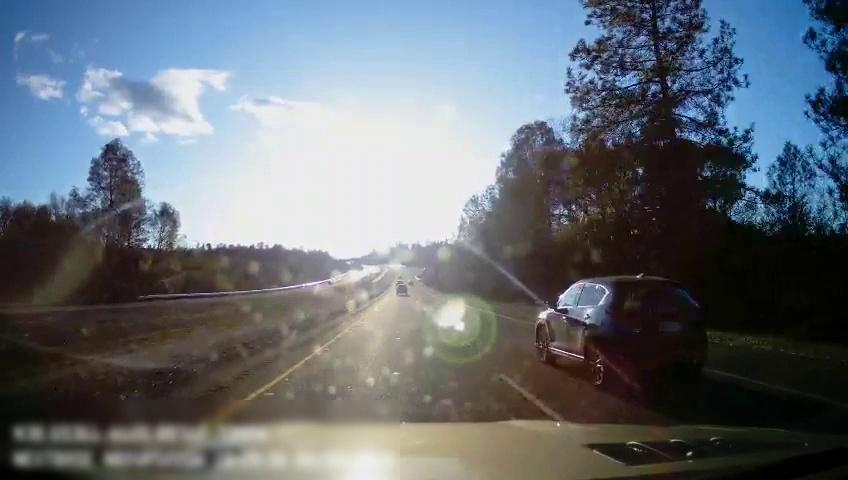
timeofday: Day
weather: Sunny
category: Drivable Space
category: Drivable Space
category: Vehicles | SUV
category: Vehicles | Car
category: Lanes | Current Lane
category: Lanes | Current Lane
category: Lanes | Alternate Lane